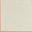
Piece: xx